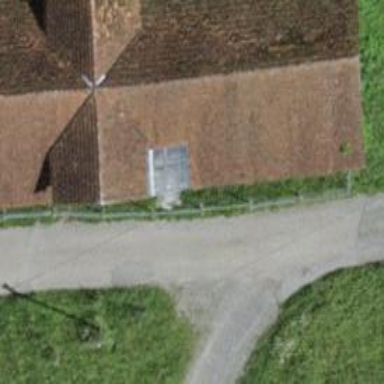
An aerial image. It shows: Farm auxiliary building.